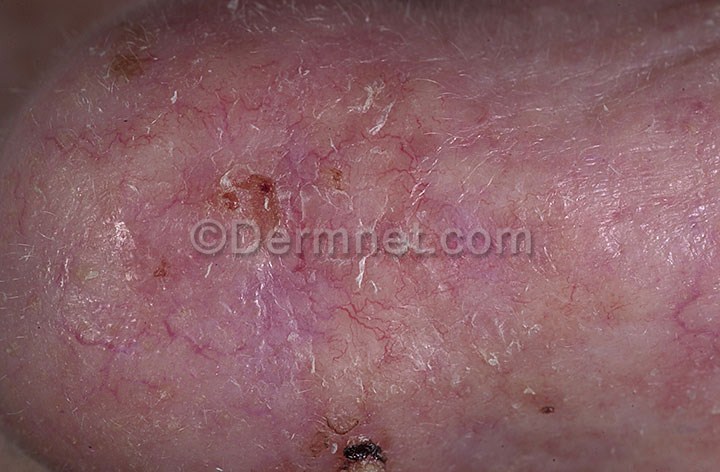
Disease: Actinic Keratosis Basal Cell Carcinoma and other Malignant Lesions